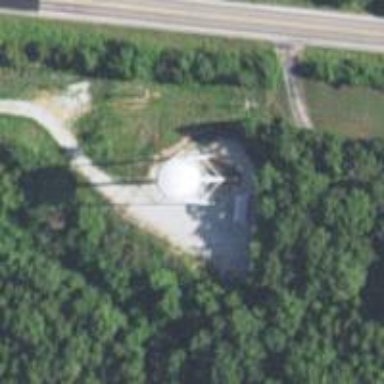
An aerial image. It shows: Water tower that is man-made.